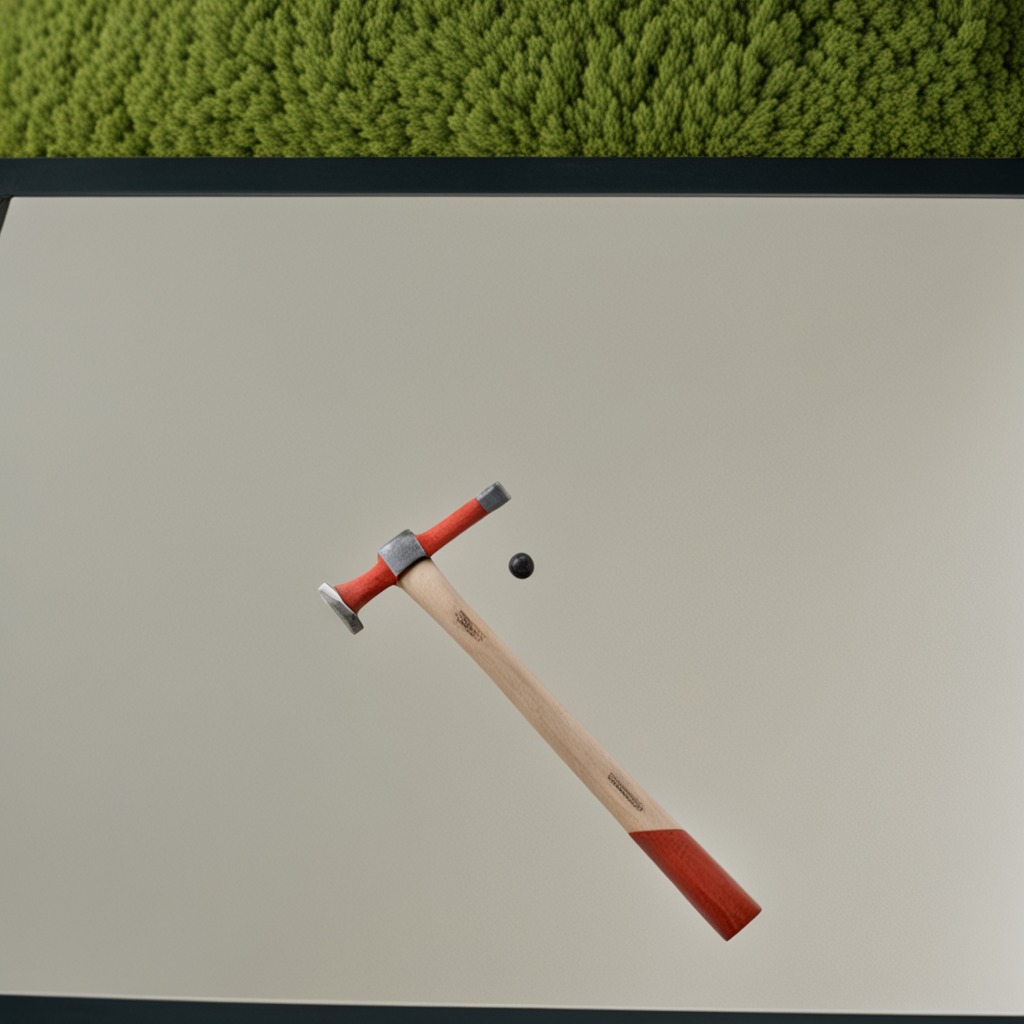
A hammer is lying on a clean utility table in a temporary outdoor tool station.